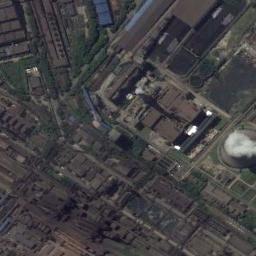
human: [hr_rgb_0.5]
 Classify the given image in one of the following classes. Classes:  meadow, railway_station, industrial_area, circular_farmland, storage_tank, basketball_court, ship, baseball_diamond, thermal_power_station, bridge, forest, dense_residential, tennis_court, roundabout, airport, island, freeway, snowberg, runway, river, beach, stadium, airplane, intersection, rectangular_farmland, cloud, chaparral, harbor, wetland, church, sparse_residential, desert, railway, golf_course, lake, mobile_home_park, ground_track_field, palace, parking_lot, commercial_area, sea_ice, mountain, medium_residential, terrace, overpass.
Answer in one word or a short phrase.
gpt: thermal_power_station